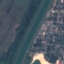
Land use / land cover: River